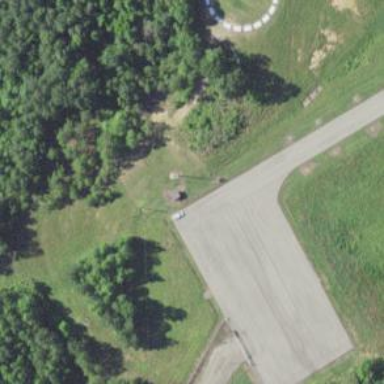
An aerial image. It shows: Image of taxiway at airport.